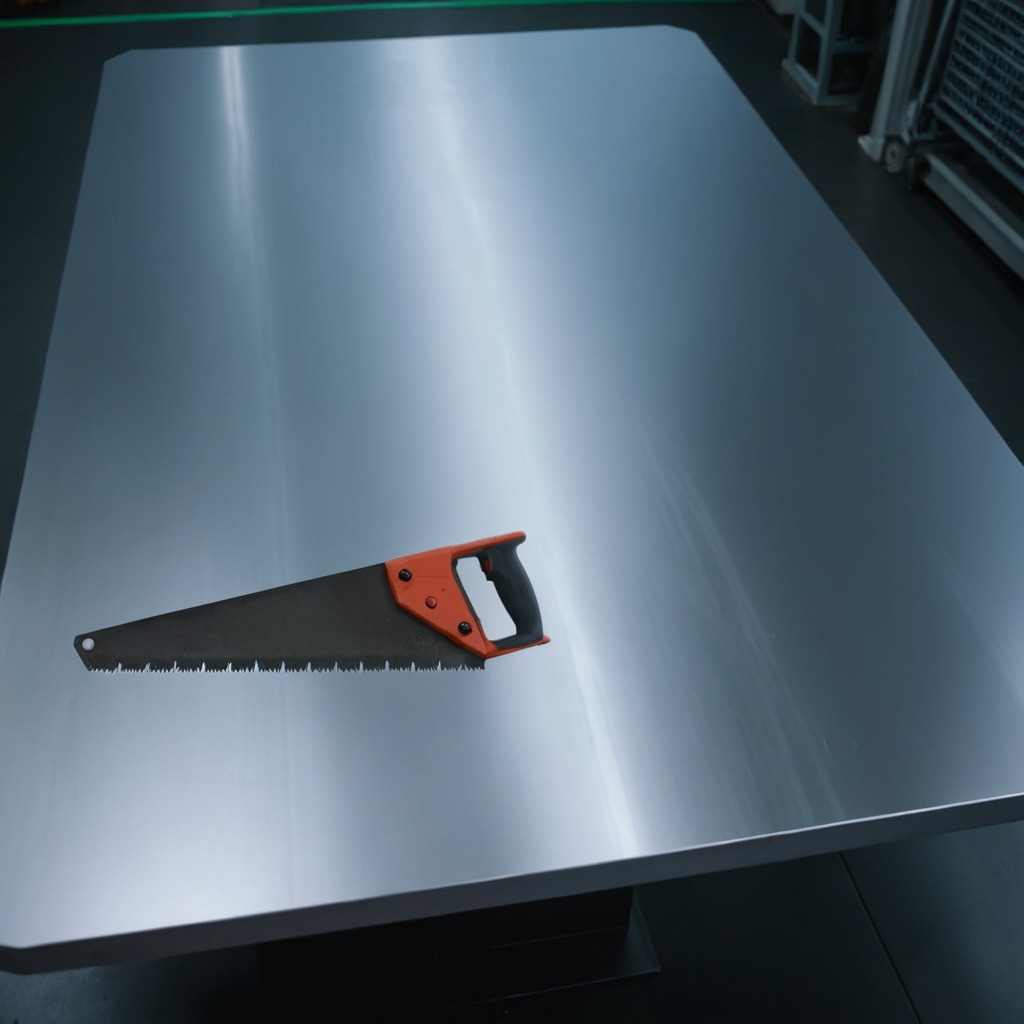
A handheld metal saw is lying on a metal table in a machine shop under fluorescent lights.